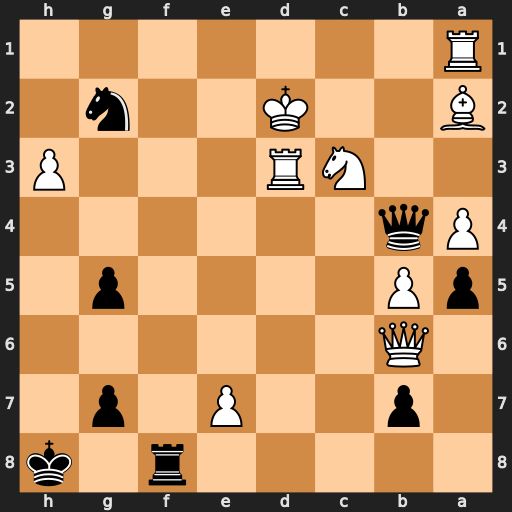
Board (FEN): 5r1k/1p2P1p1/1Q6/pP4p1/Pq6/2NR3P/B2K2n1/R7
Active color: b
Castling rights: -
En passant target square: -
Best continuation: Qb2+ Kd1 Rf1#